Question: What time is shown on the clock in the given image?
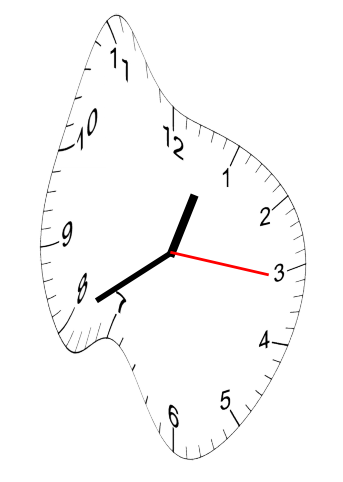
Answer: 12:40:16